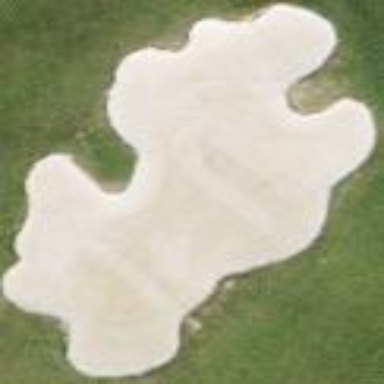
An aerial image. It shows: Sandy area is golf bunker.